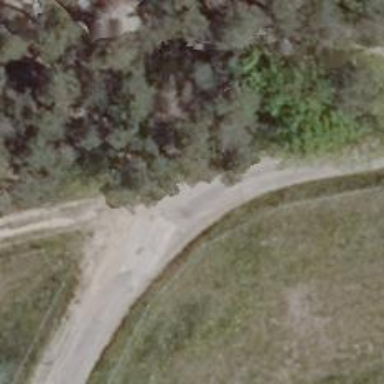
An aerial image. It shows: Unclassified road.